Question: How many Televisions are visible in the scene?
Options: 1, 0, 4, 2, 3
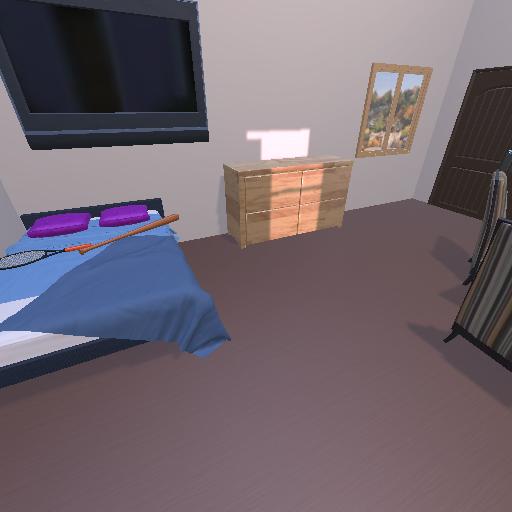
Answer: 1